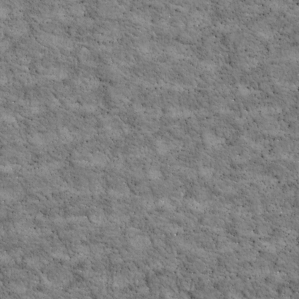
Label: non_frost